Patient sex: M
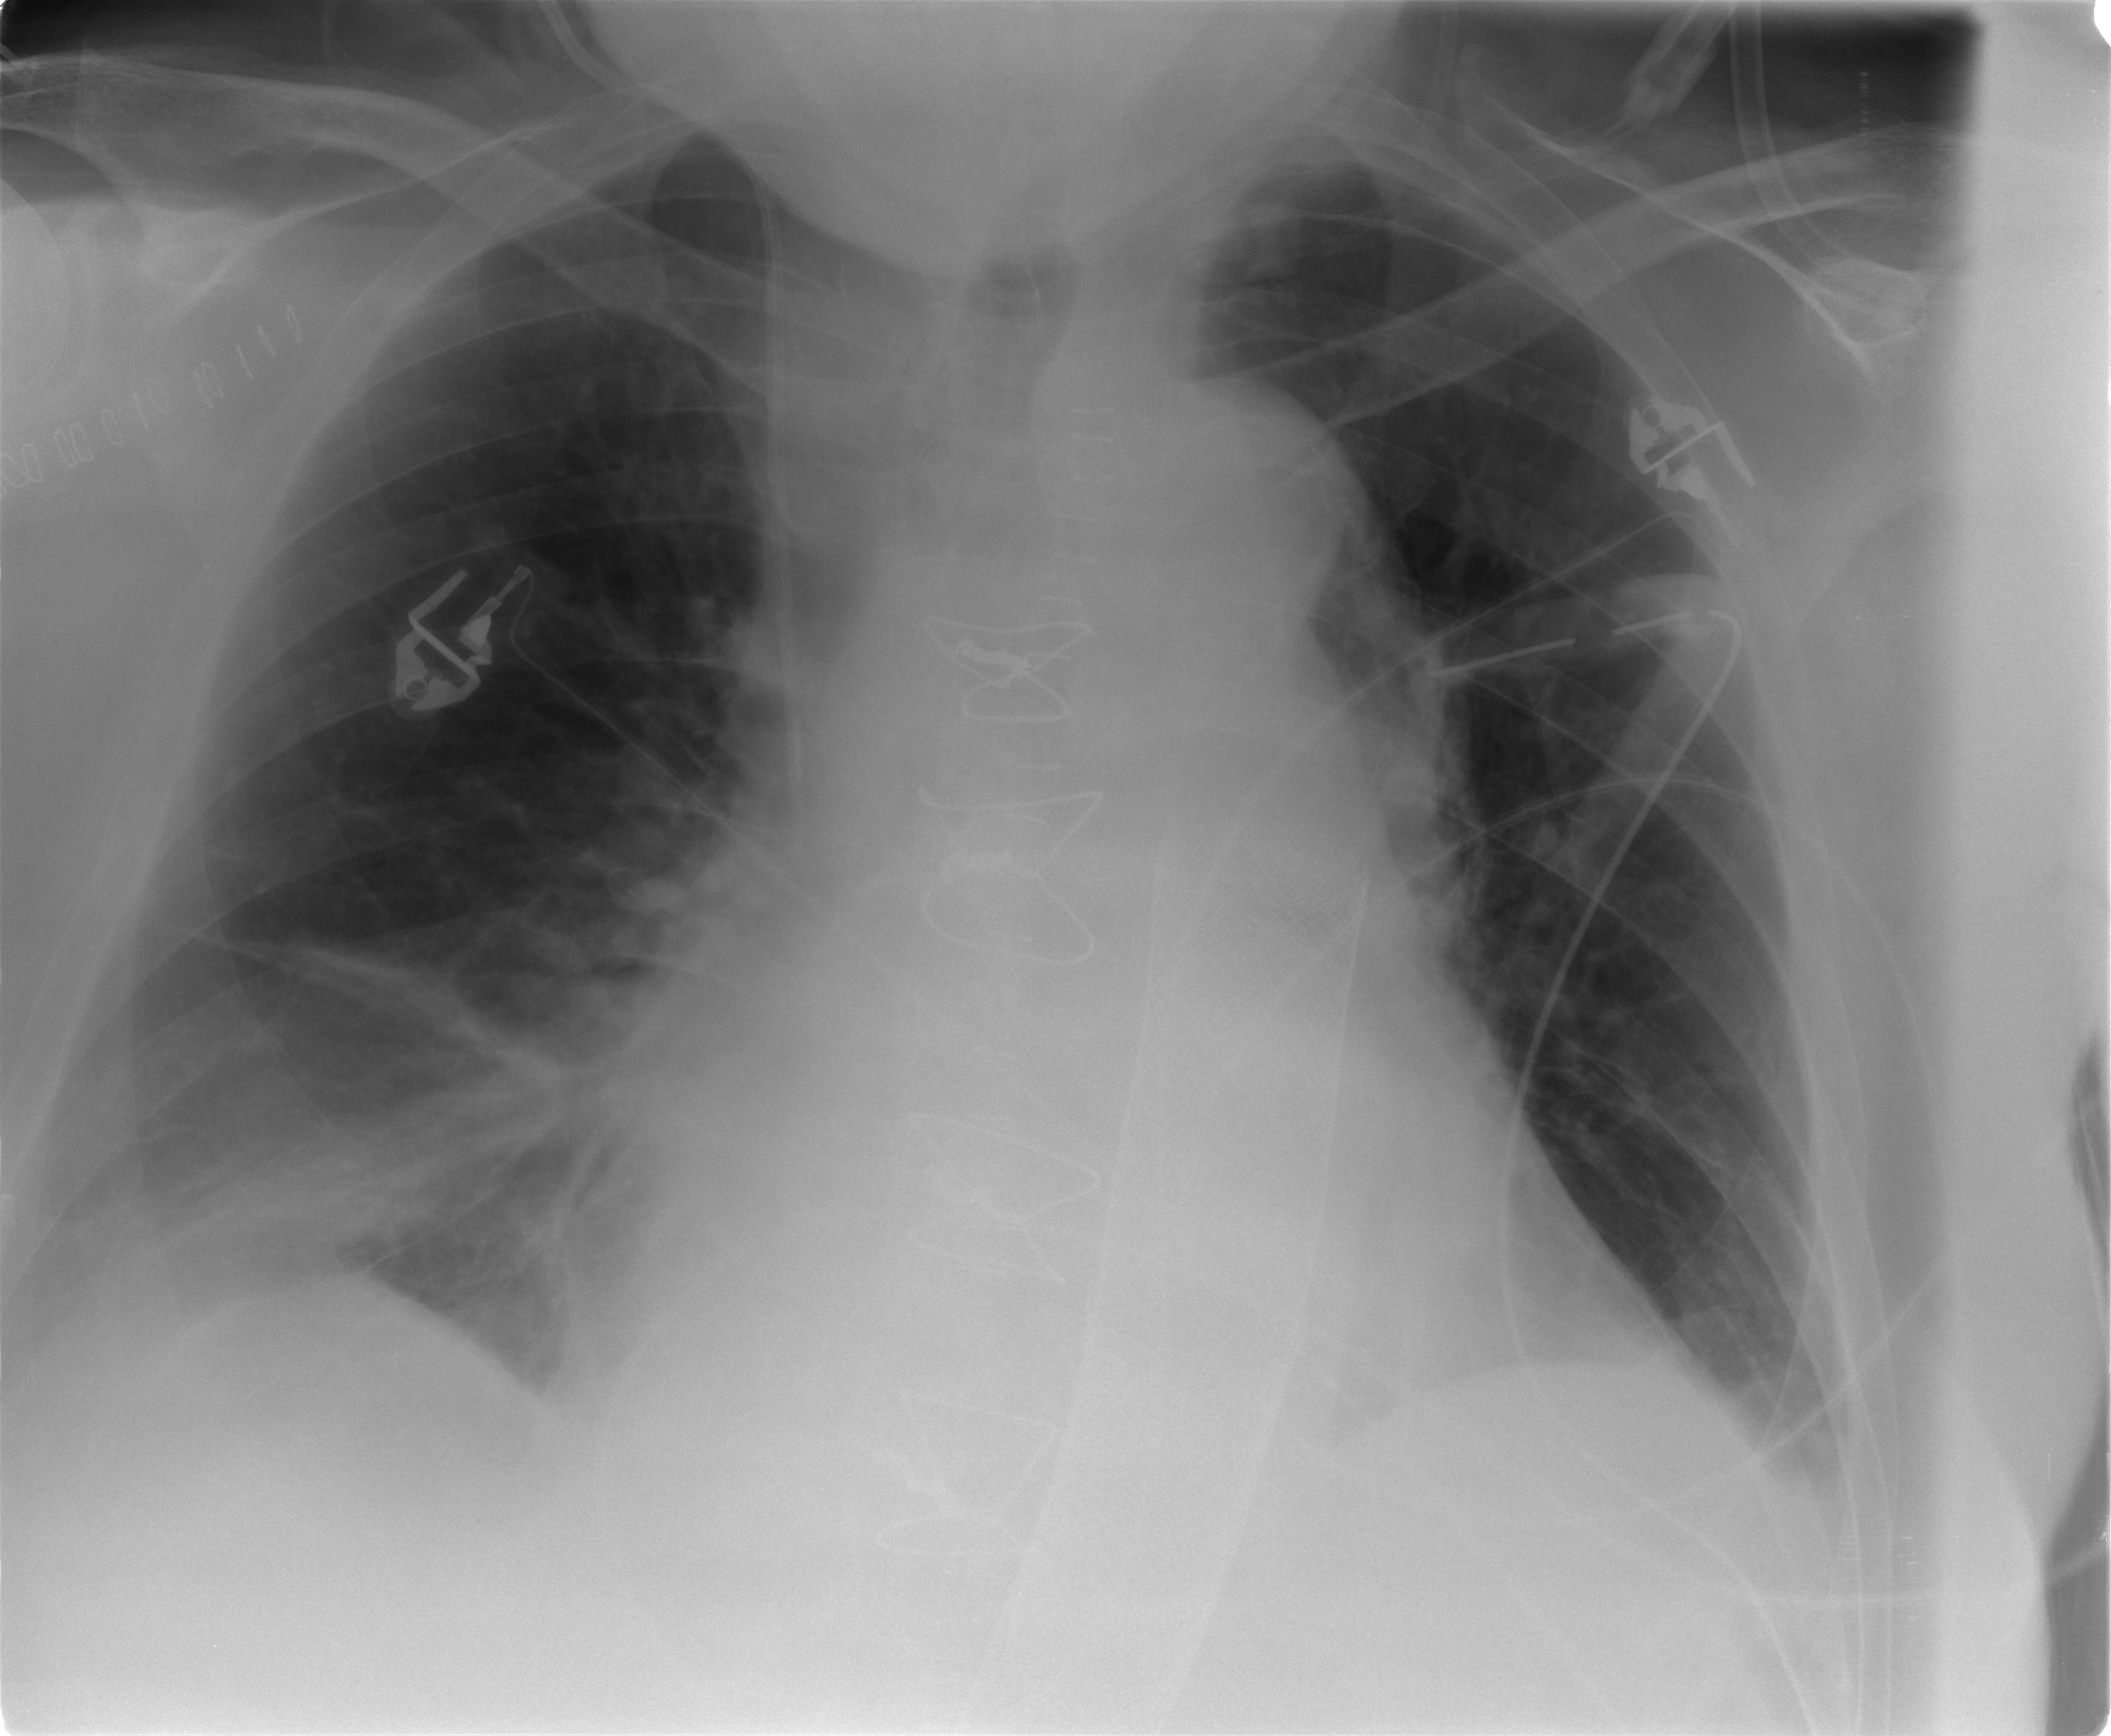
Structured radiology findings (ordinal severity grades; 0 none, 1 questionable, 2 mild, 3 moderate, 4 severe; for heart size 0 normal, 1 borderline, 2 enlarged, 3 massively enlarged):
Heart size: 2
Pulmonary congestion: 0
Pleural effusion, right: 2
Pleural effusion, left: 2
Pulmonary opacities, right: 0
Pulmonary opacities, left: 0
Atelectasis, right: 2
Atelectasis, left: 2